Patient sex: M
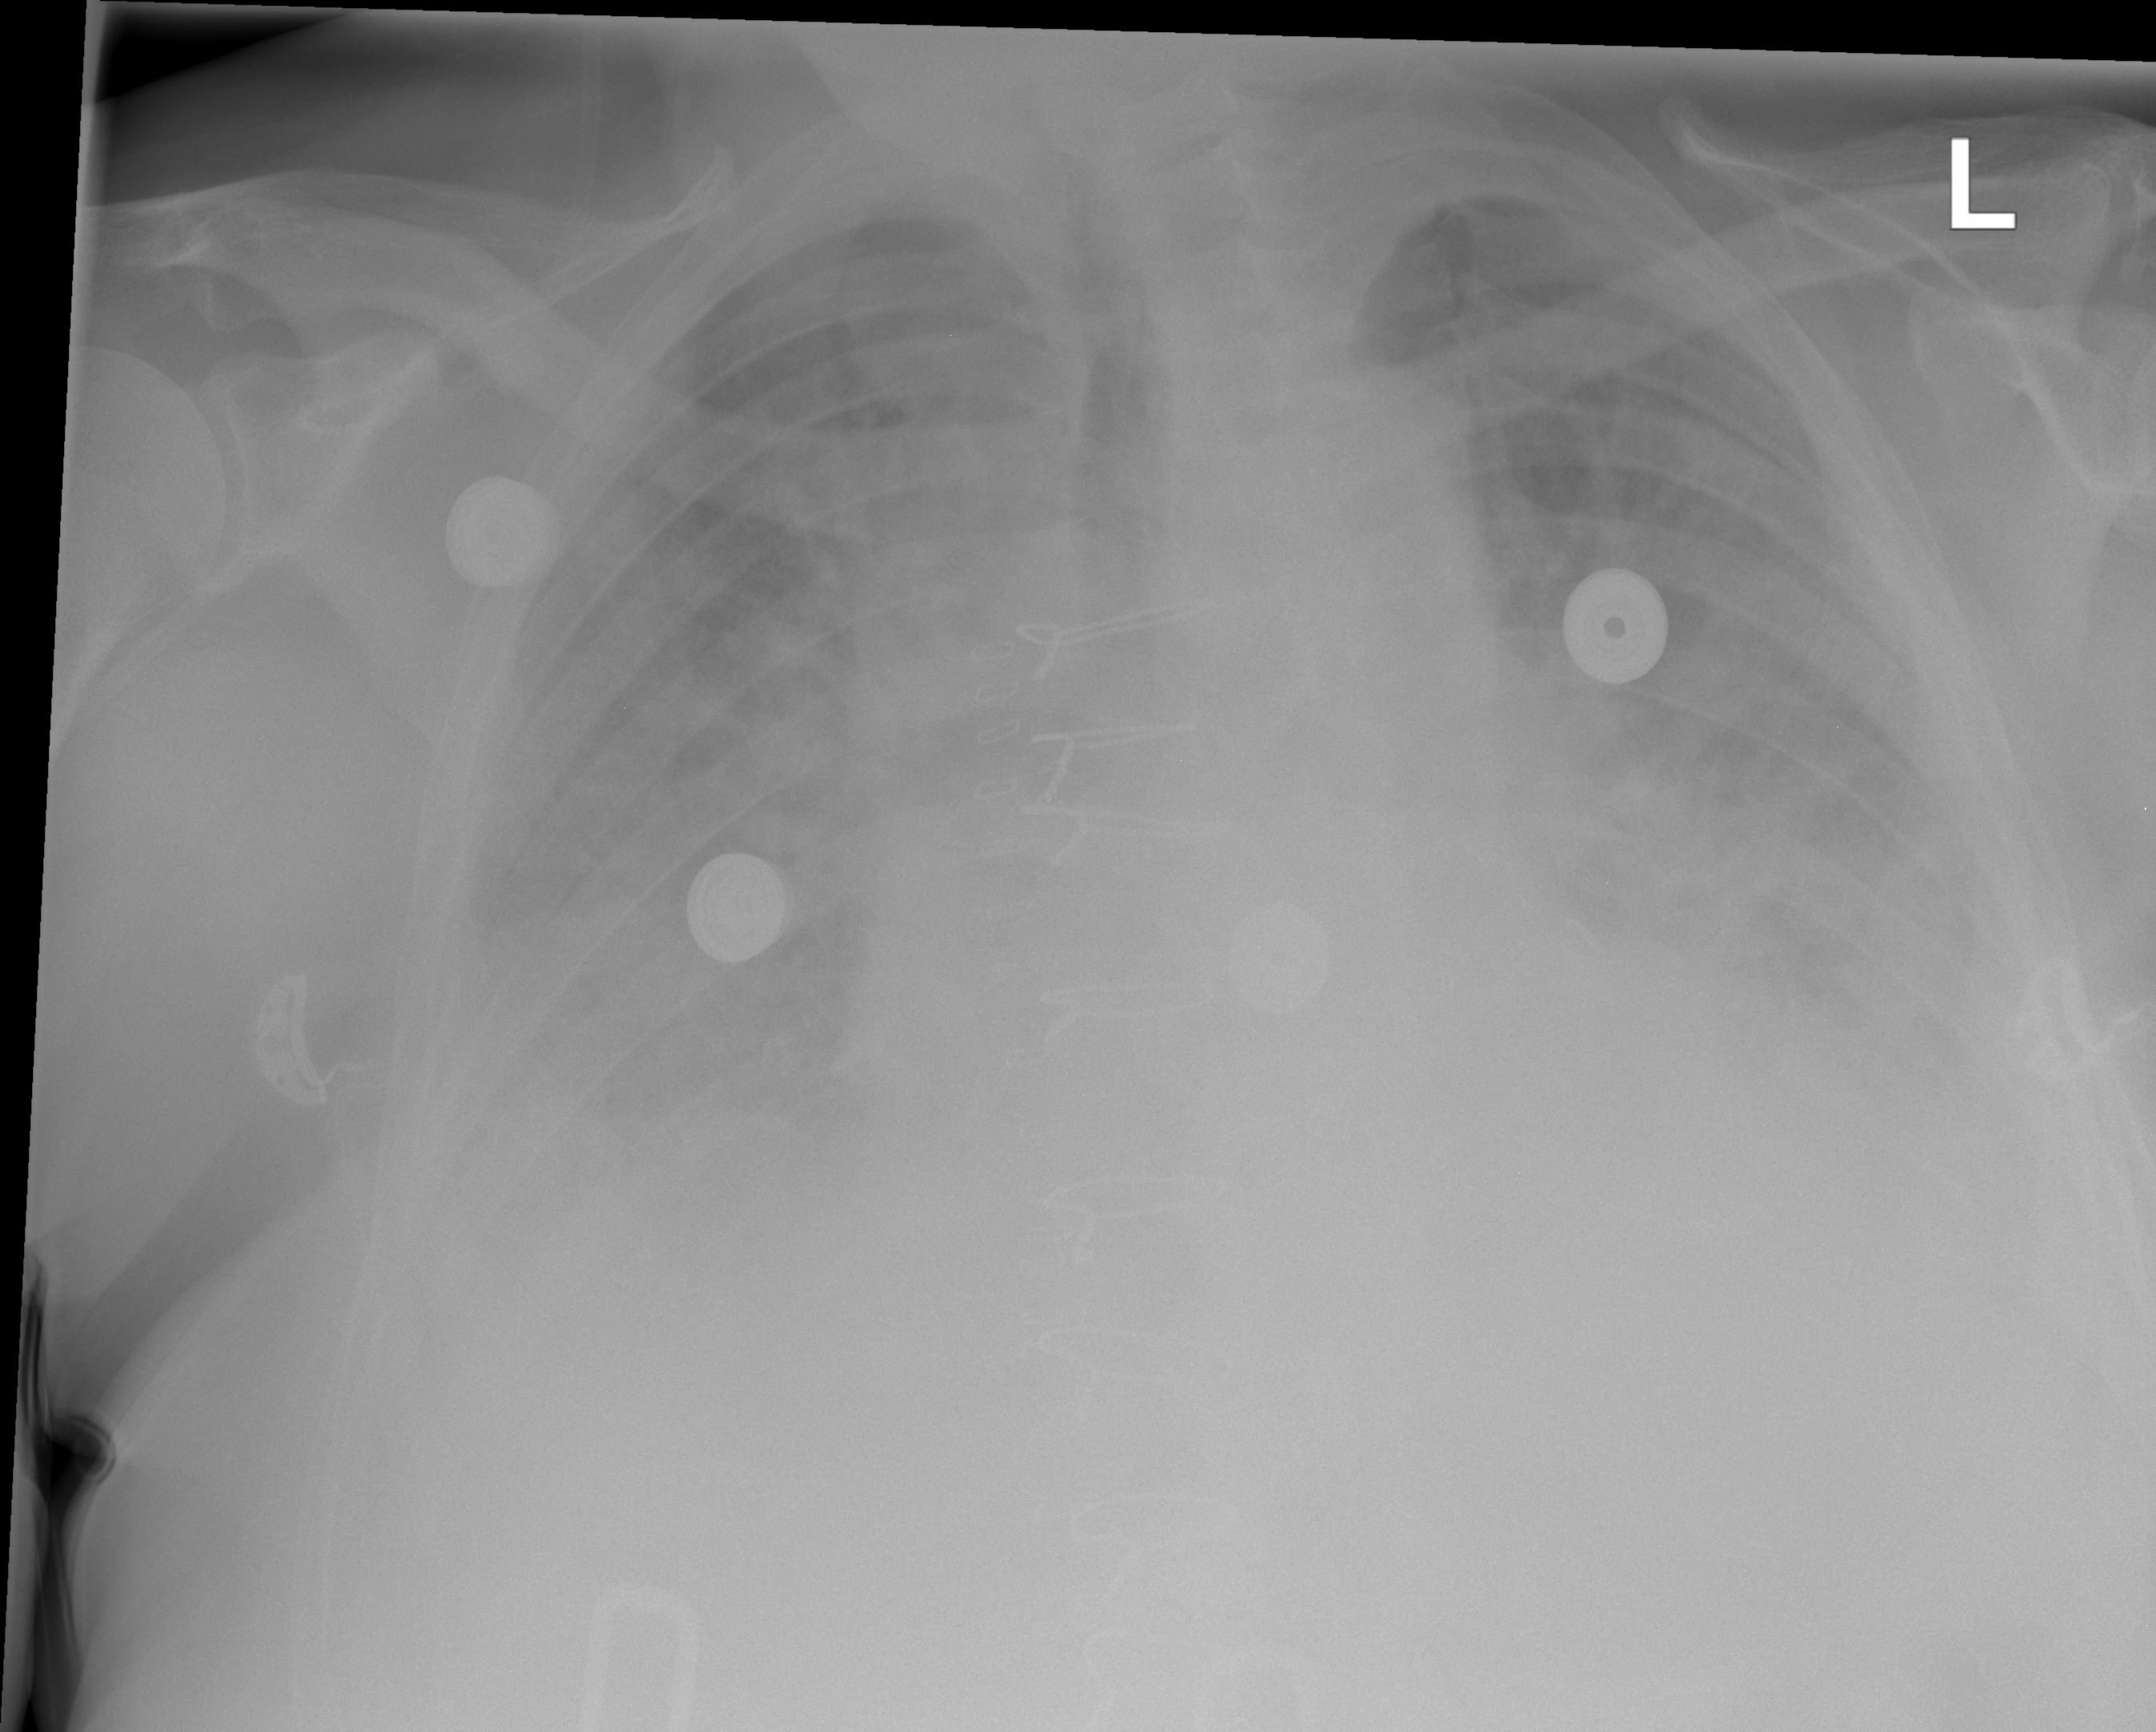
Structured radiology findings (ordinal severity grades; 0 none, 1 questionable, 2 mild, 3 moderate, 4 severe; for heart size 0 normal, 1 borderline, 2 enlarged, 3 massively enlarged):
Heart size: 2
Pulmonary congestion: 3
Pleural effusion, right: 3
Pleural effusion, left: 3
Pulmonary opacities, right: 0
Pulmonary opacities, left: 0
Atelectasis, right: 3
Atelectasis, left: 3